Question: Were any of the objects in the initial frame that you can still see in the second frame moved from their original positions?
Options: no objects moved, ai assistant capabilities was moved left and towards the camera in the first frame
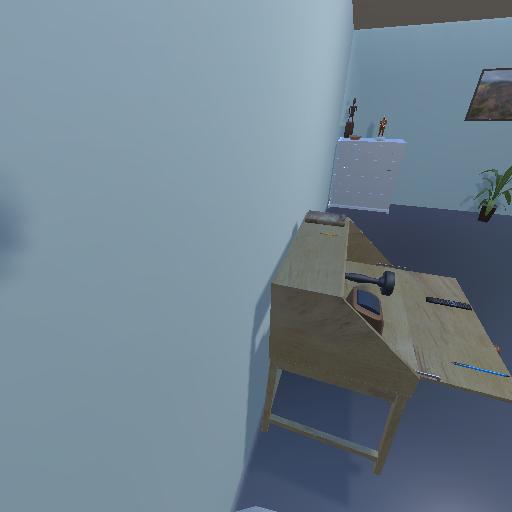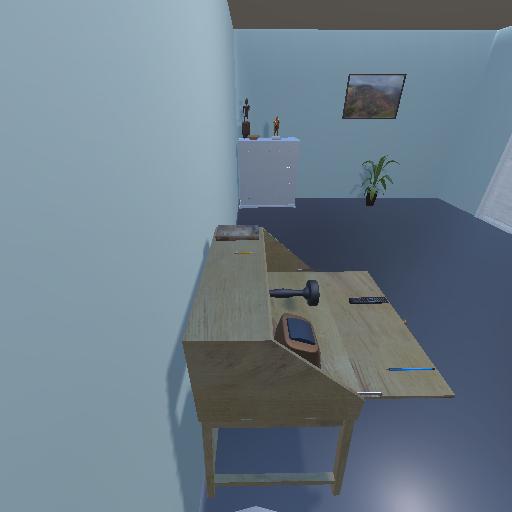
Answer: no objects moved